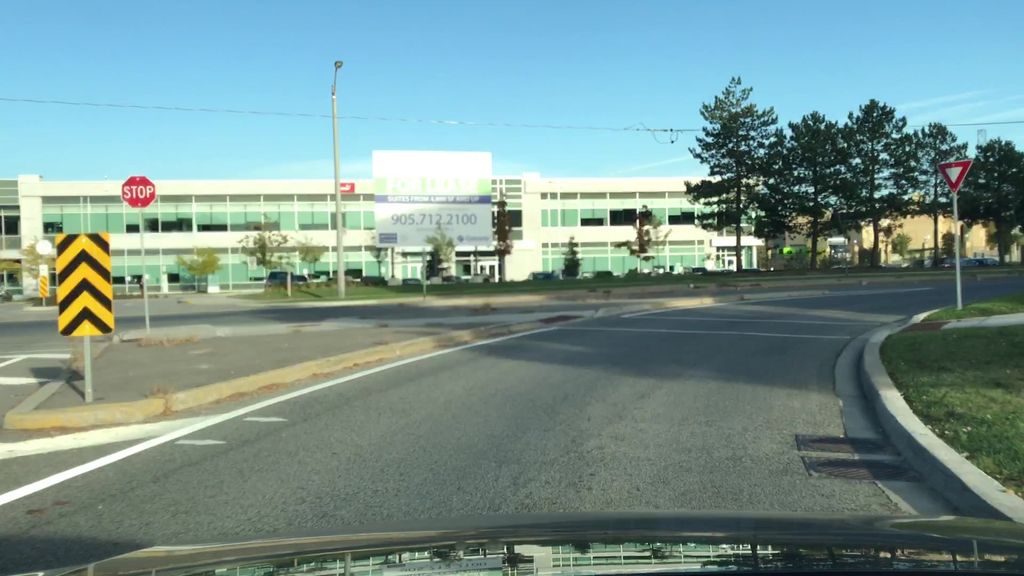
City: toronto